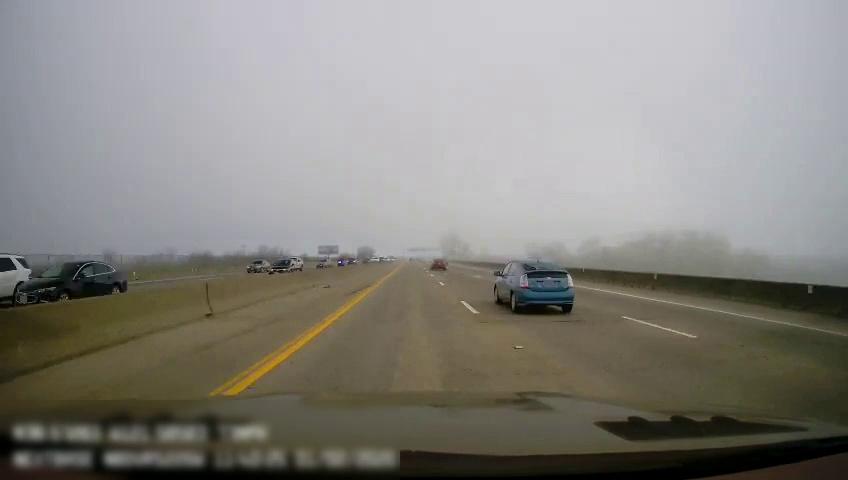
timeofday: Day
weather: Cloudy
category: Drivable Space
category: Drivable Space
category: Vehicles | SUV
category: Vehicles | Car
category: Vehicles | Car
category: Vehicles | SUV
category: Vehicles | Car
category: Vehicles | Car
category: Motorbikes
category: Vehicles | Car
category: Vehicles | Car
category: Vehicles | Car
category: Lanes | Current Lane
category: Lanes | Current Lane
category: Lanes | Alternate Lane
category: Lanes | Alternate Lane
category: Lanes | Alternate Lane
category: Lanes | Opposite Lane
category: Lanes | Opposite Lane
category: Traffic | Signs